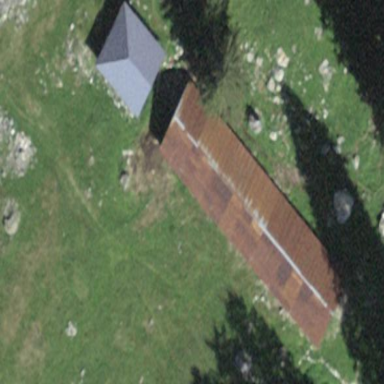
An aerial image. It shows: Simple house.